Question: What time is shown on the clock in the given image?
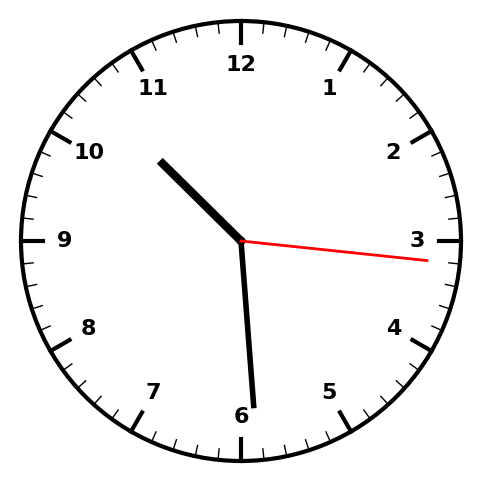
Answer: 10:29:16